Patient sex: F
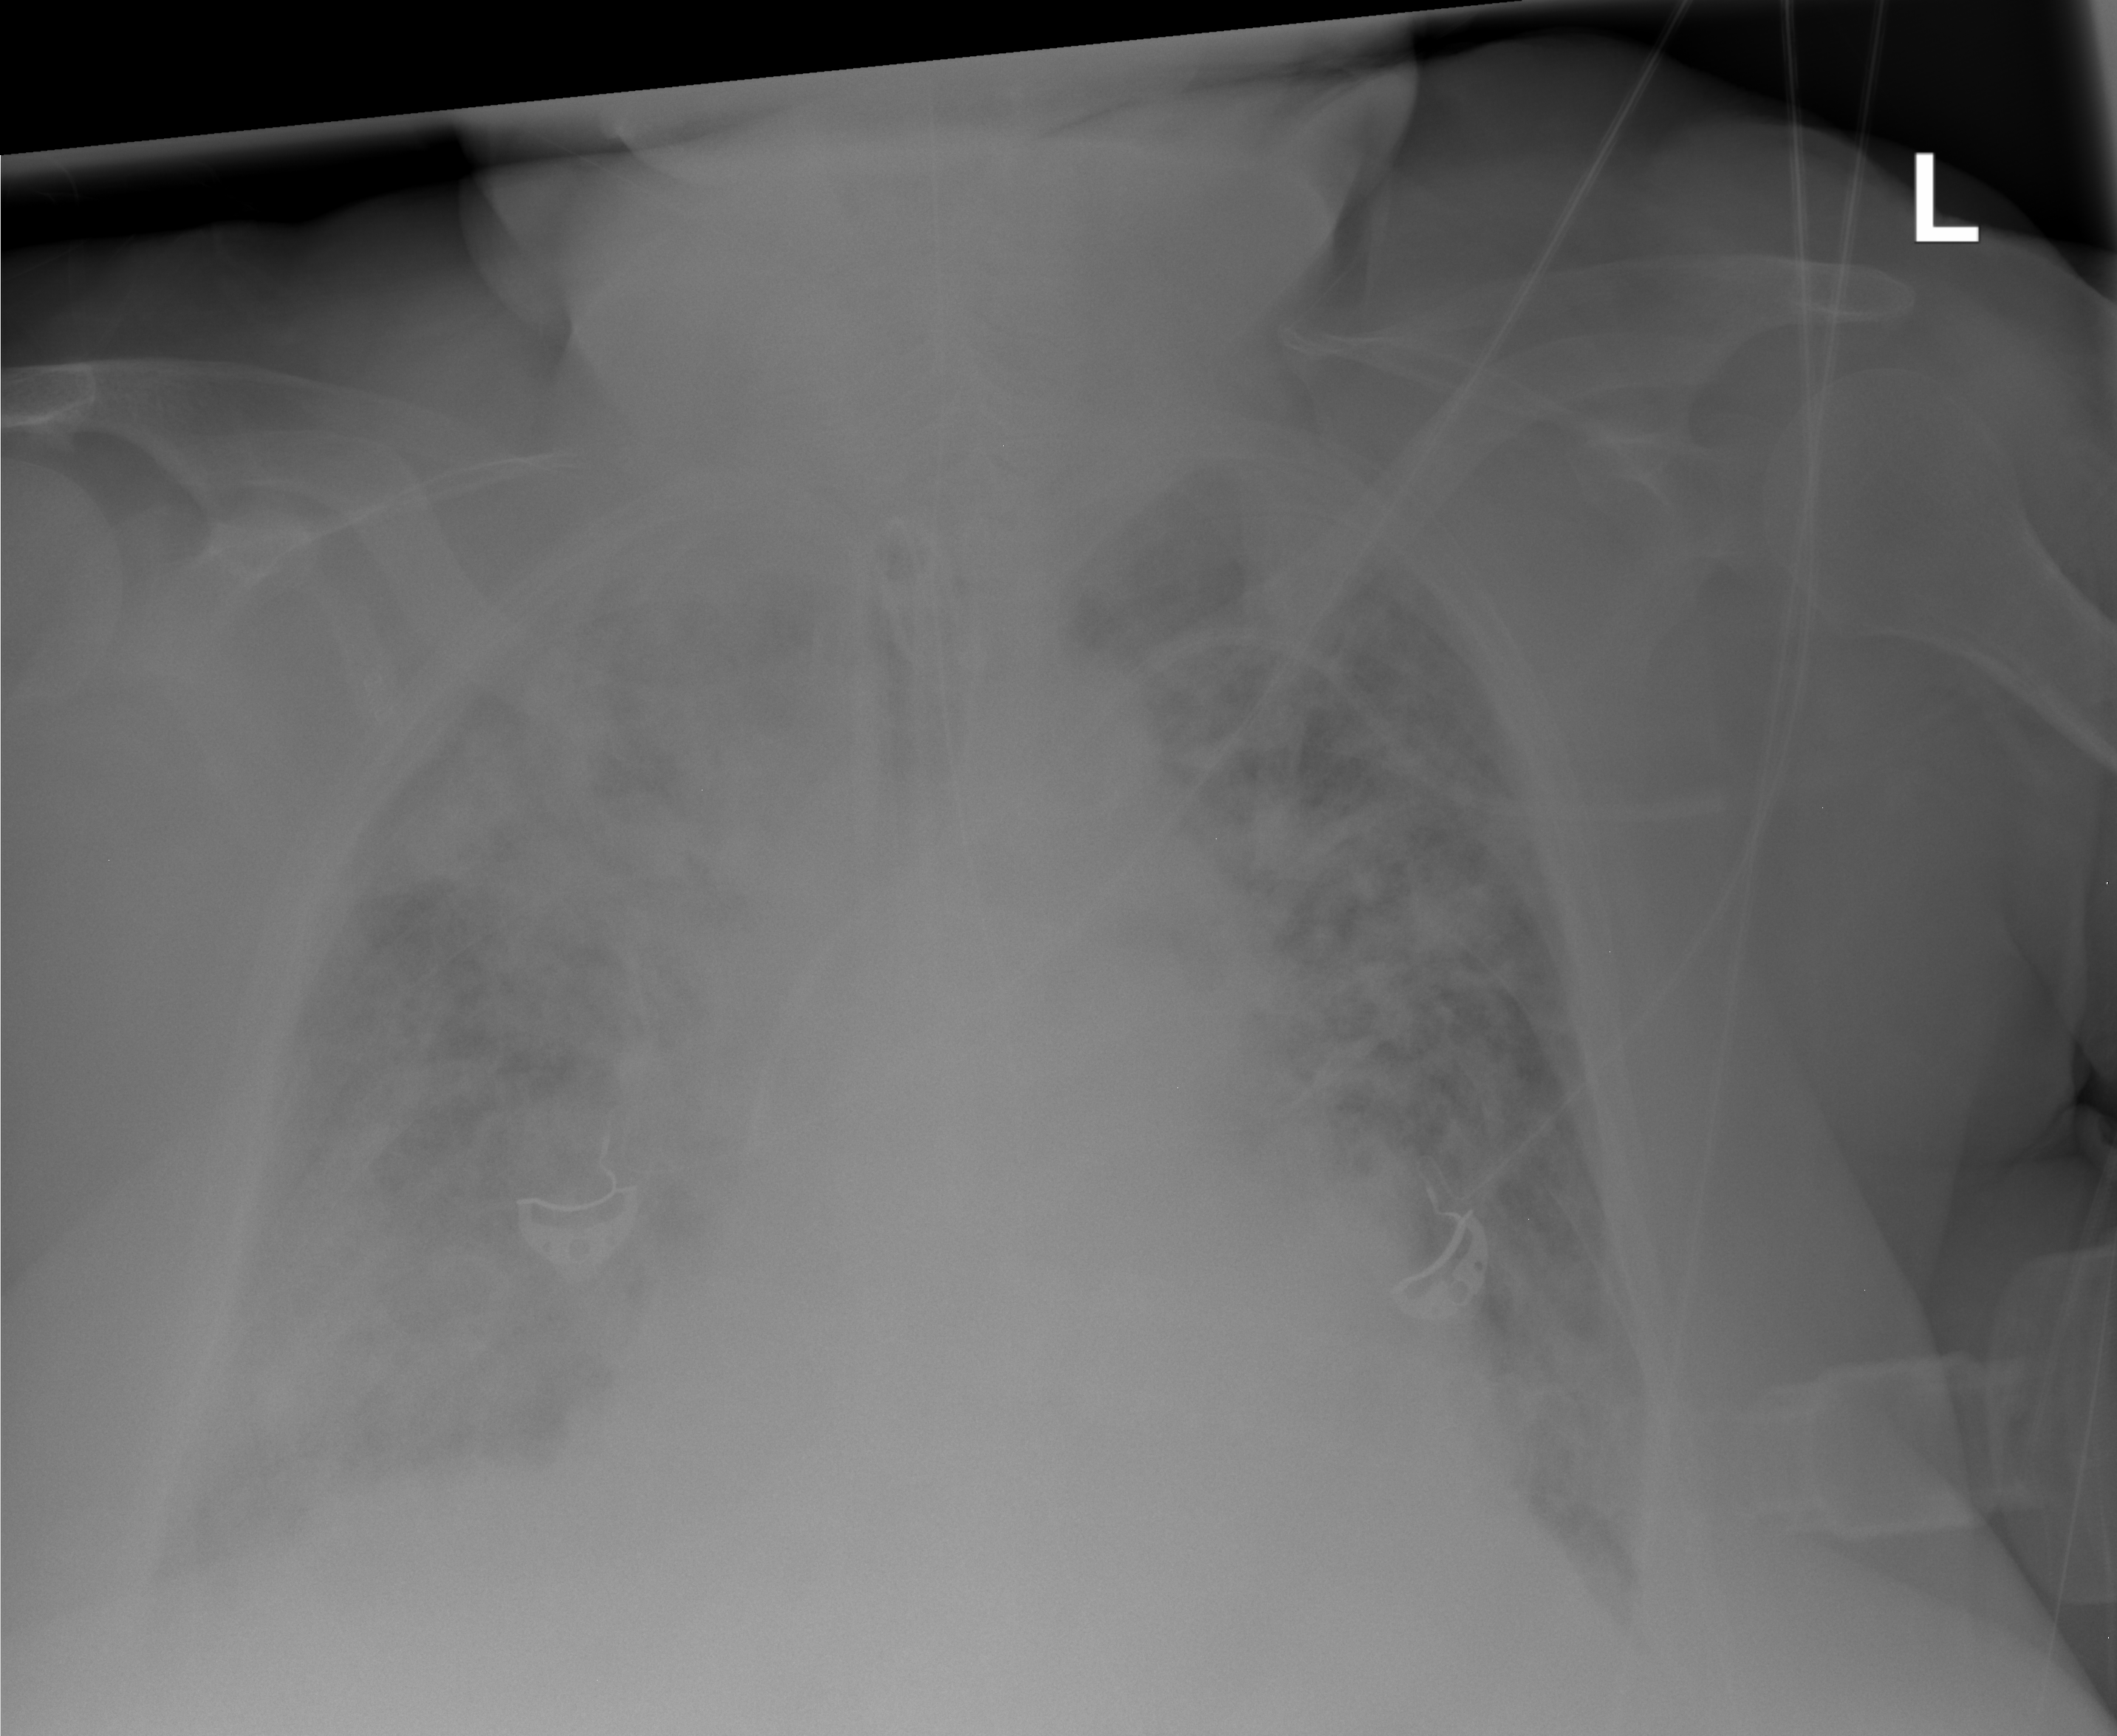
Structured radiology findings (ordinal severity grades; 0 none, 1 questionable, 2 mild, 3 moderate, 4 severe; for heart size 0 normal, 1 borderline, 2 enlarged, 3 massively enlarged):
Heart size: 2
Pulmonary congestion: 2
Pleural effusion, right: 0
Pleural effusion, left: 0
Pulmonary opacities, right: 4
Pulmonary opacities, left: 3
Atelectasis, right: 2
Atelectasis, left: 2